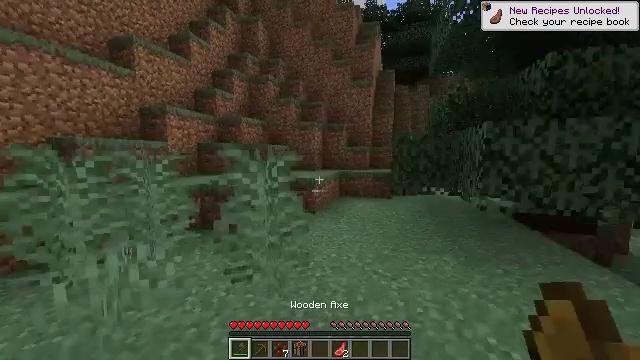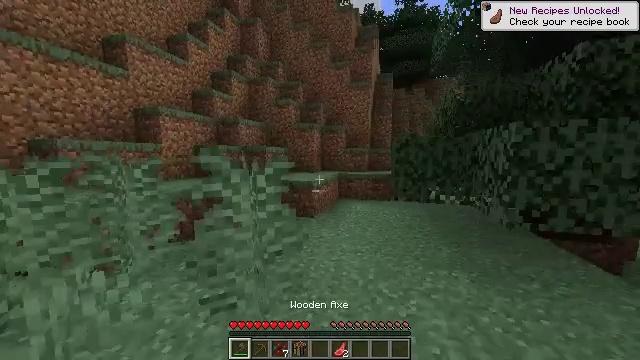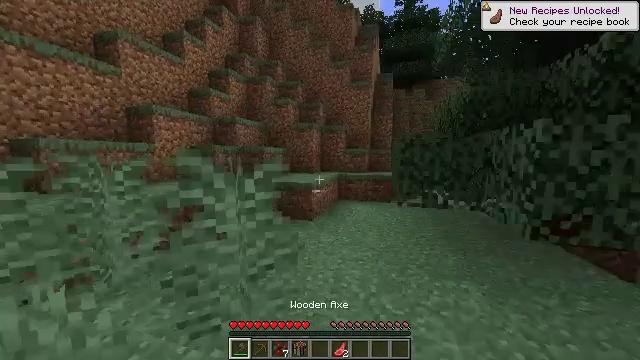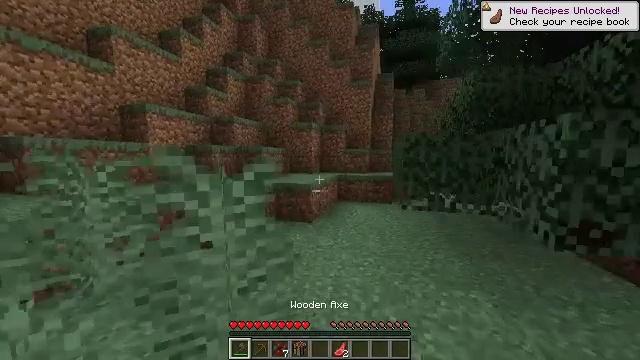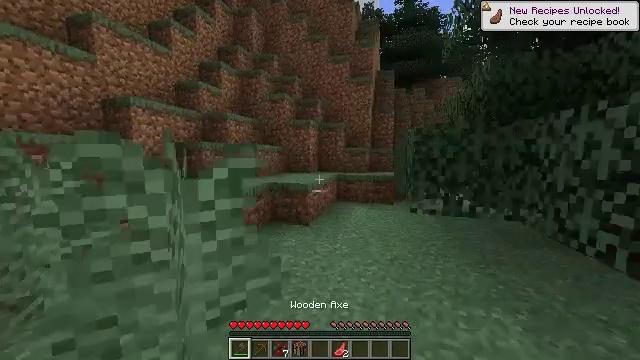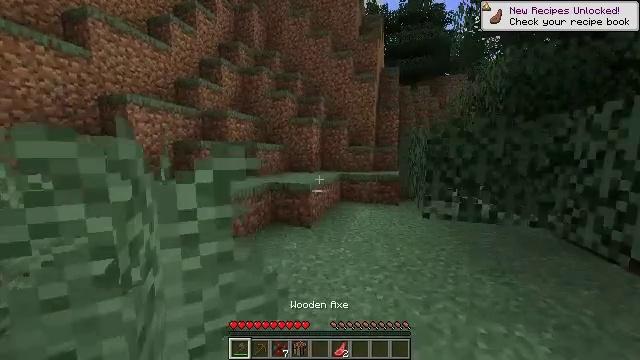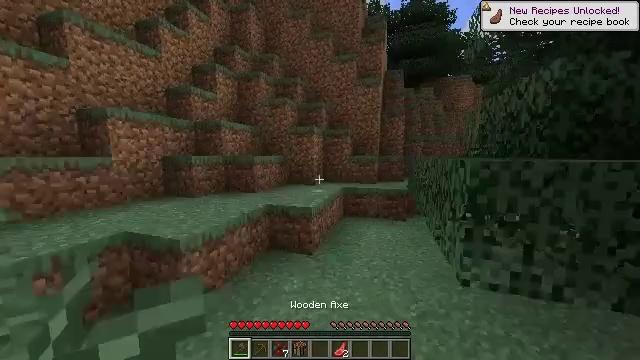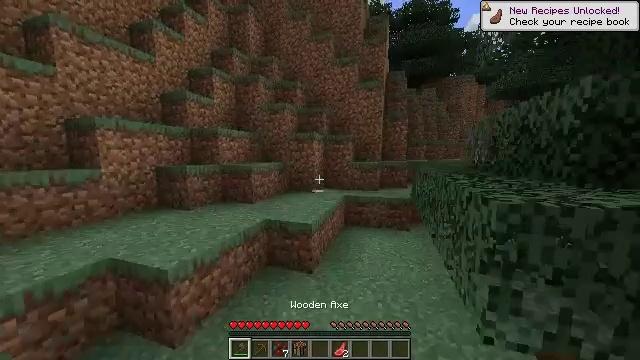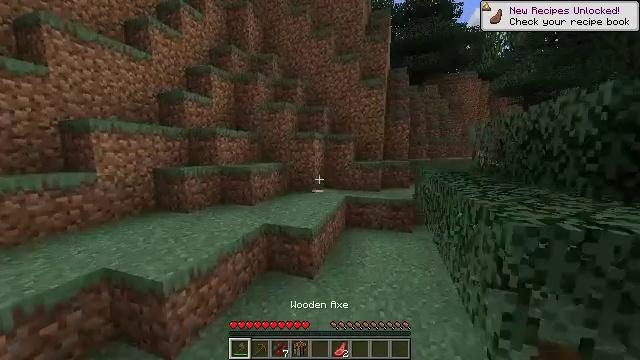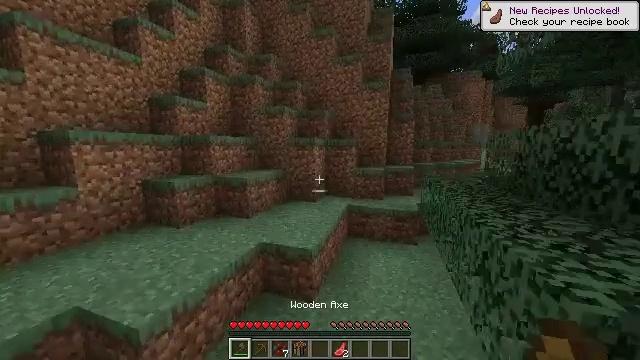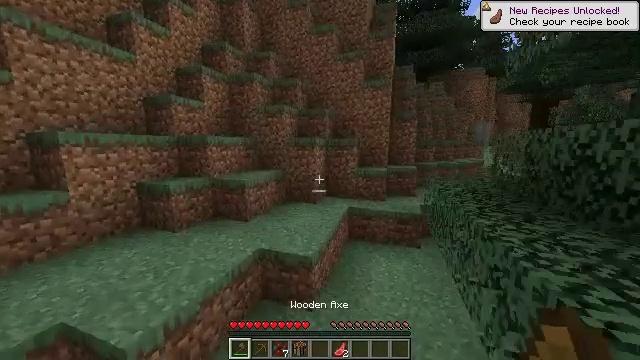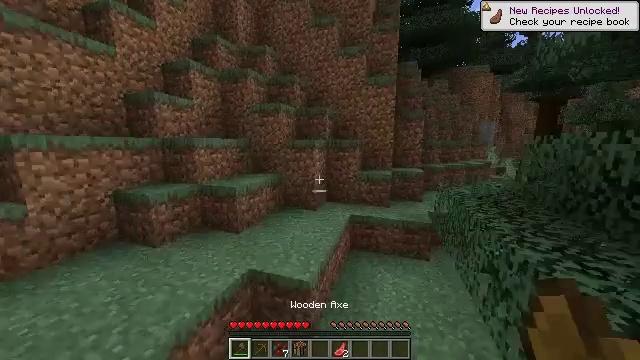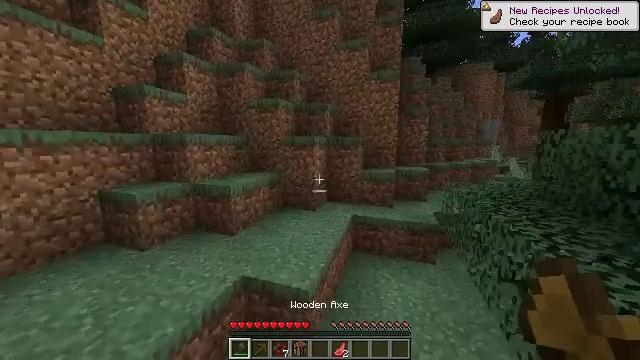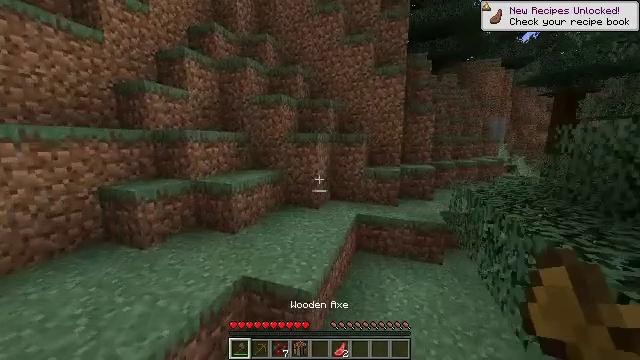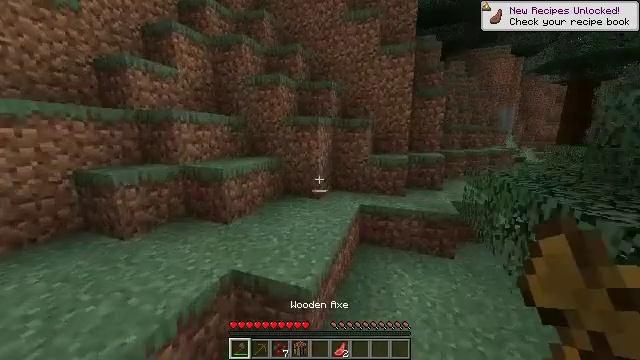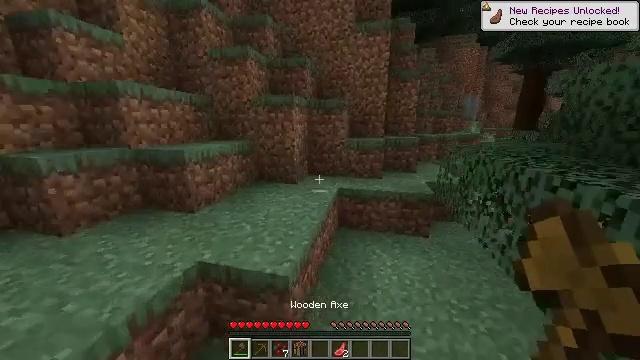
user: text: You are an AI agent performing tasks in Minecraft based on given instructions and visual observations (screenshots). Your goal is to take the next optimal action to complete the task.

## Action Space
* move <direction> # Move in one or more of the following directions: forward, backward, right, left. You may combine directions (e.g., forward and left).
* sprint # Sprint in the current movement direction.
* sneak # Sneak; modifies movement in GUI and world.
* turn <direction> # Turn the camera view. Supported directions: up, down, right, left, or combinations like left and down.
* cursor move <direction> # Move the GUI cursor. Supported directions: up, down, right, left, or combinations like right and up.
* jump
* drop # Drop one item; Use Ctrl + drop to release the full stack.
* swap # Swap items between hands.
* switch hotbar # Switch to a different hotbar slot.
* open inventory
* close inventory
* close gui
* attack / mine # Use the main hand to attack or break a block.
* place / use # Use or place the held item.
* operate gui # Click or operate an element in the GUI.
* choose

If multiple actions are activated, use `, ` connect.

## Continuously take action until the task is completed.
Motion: motion action
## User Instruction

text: Mine the large fern from the ground.
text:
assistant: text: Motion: move forward, sprint
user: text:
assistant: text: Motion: move forward, sprint
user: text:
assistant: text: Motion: move forward, sprint
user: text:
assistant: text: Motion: move forward, sprint
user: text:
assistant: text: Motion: move forward, sprint
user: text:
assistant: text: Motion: move forward, sprint, jump
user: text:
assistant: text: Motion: move forward, sprint, jump
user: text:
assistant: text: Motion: move forward, sprint, turn down, jump
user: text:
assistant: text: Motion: move forward, sprint
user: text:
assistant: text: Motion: move forward, sprint
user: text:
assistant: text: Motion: move forward, sprint
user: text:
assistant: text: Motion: move forward, sprint
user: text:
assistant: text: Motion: move forward, sprint
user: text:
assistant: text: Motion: move forward, sprint, turn down
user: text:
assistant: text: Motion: move forward, sprint, turn right and down
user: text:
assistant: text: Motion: move forward, sprint, turn right
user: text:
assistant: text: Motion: move forward, sprint, jump
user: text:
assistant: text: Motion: move forward, sprint, jump
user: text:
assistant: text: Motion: move forward, sprint, jump
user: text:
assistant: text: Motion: move forward, sprint, jump
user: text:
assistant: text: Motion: move forward, sprint, jump
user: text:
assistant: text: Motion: move forward, sprint, turn right and down
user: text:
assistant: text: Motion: move forward, sprint, turn right and down
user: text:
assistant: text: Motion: move forward, sprint, turn right and down
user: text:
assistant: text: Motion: move forward, sprint
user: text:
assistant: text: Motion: move forward, sprint
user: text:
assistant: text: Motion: move forward, sprint, turn right and down
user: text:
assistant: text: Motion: move forward, sprint, turn right and down
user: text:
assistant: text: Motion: move forward, sprint, turn right and down, jump
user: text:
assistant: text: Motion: move forward, sprint, turn right, jump